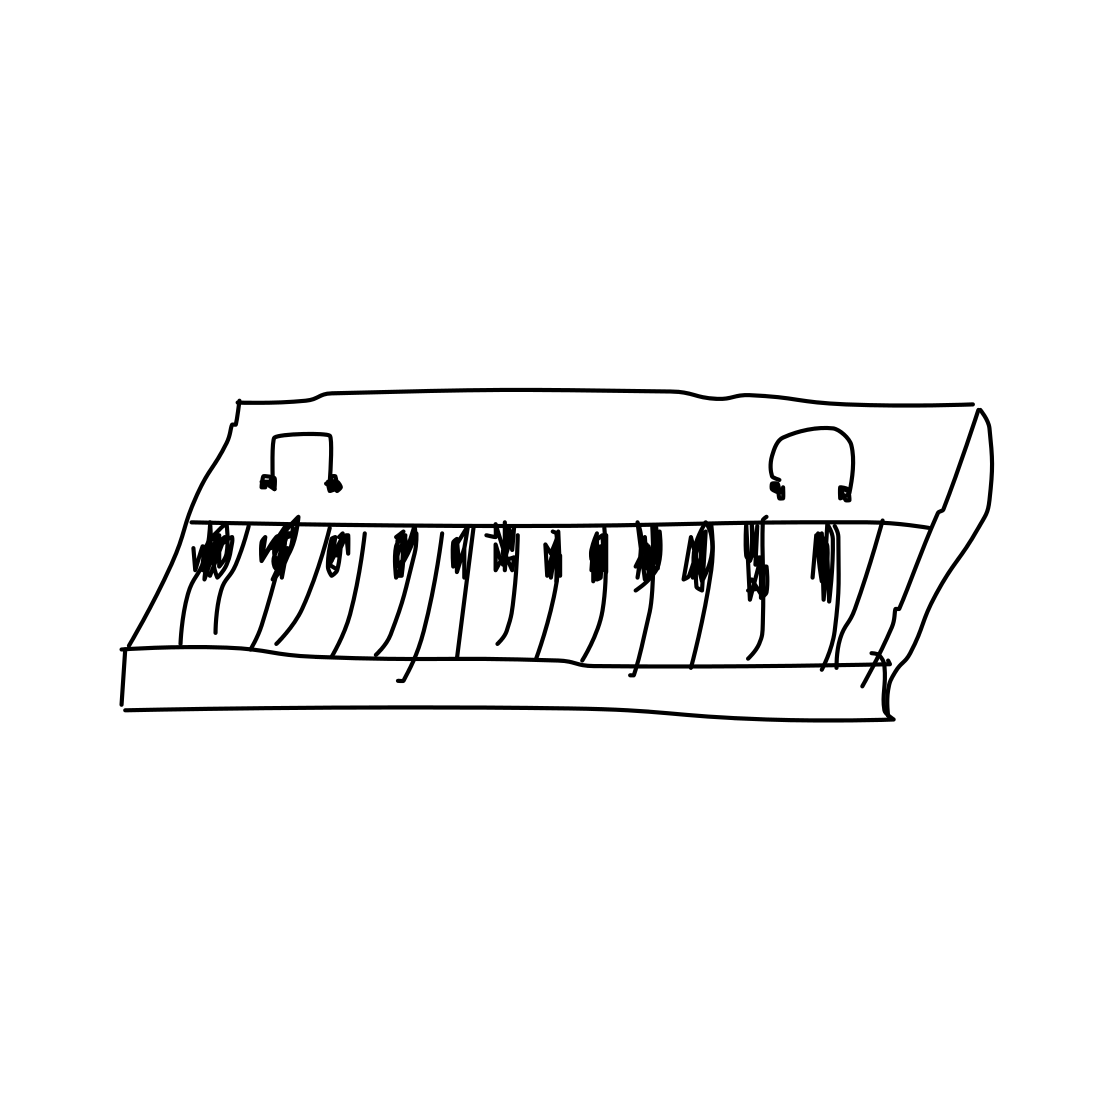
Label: piano